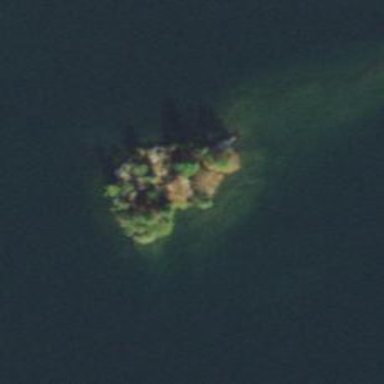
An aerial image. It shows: Islet.